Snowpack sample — Loveland Pass, Silver Plume, Colorado, USA (2/11/26, 12:00 PM MST)
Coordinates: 39.663, -105.886
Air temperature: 35 °F
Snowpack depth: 82 cm
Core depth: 10 cm
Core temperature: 15.8 °F
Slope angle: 13°, slope face: 12°
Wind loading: high
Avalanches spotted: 1
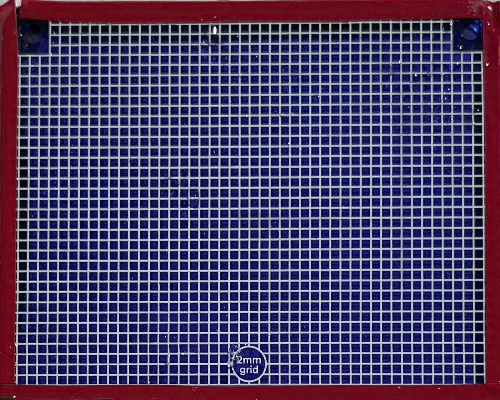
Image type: profile
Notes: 1 small avalanche spotted on the north side of the bowl, lots of wind loading